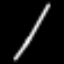
Label: line